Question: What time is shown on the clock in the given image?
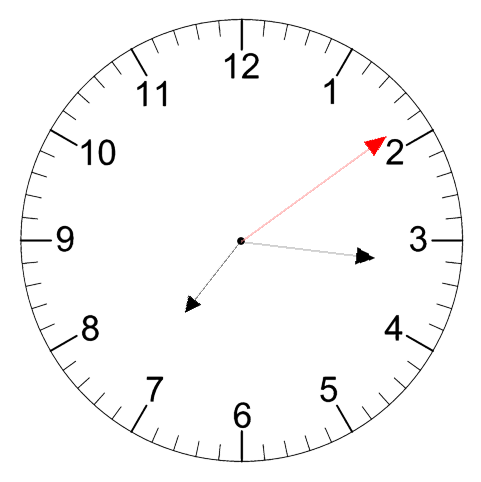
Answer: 07:16:09